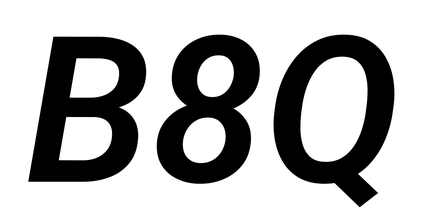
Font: Roboto-Italic_SemiBold_Italic